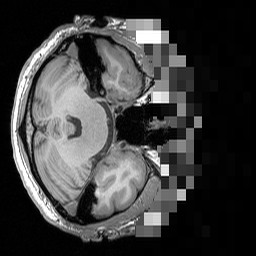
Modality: T1w
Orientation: axial
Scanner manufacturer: siemens
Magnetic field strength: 3 T
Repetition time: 1.5 s
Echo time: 0.00291 s